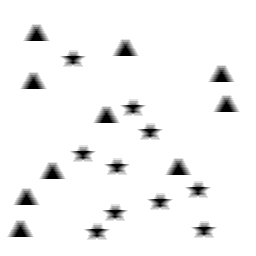
Squares: 0
Triangles: 10
Stars: 10
Total shapes: 20